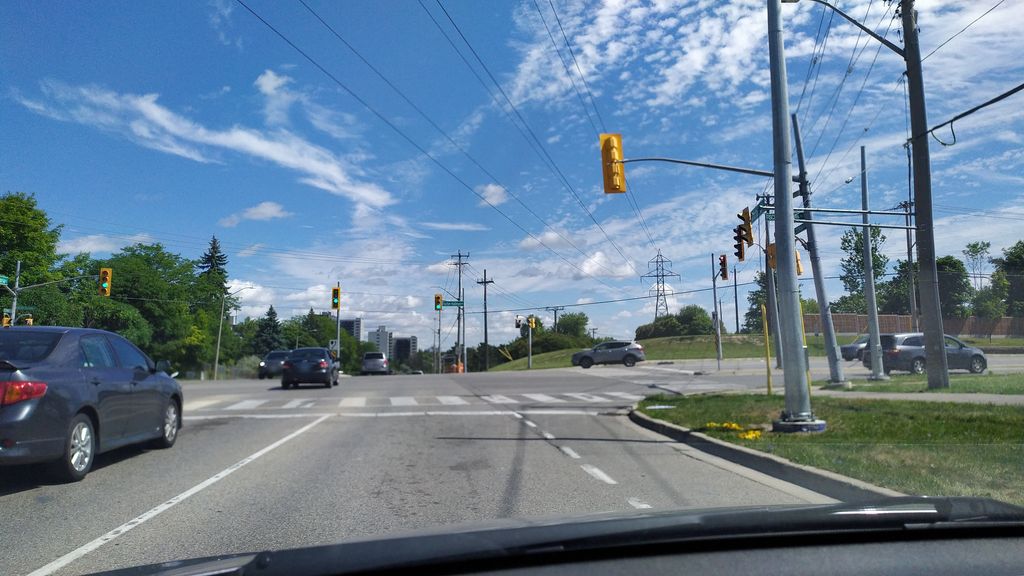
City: kitchener-waterloo